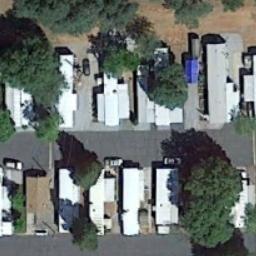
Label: mobile_home_park